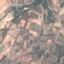
Land use / land cover: PermanentCrop